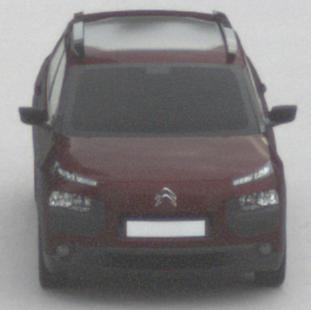
Make: Citroen
Model: C4 Cactus PureTech 75
Detailed model: C4 Cactus
Model produced from: 2014/09
Model produced until: 2015/03
Doors: 5
Color: red
Road condition: dry road
Daytime: morning or afternoon
Contrast: low contrast